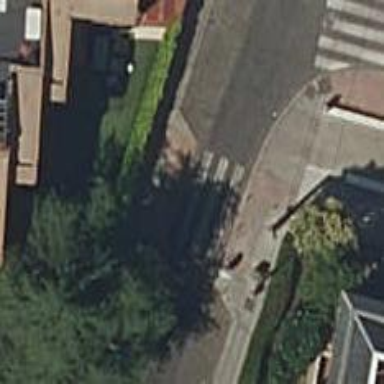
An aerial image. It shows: Zebra crossing on the road.